Question:
I sort table to use libray "tablesorter js" but If I make it to use 2 or more 'tr' like the picture above, the library will not work. so I only need to write 'tr'
Is it possible to make?
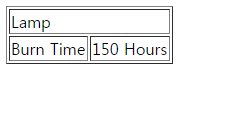
Answer: You will need two 'tr' to create the table structure you desire.
The original tablesorter, includes a 'cssChildRow' option which is set as '"expand-child"' by default. <URL> of how it works, but as you can see you can not sort the second column.
HTML
'''
<tr>
<td colspan="2">Lamp</td>
</tr>
<tr class="expand-child">
<td>Burn Time</td>
<td>150 Hours</td>
</tr>
'''
Script
'''
$(function() {
$('table').tablesorter({
cssChildRow: "expand-child"
});
});
'''
In my <URL>.